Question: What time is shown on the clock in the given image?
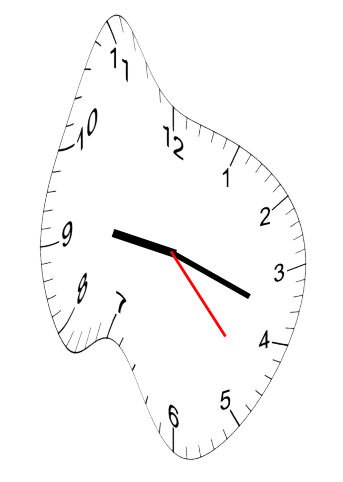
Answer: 09:18:23